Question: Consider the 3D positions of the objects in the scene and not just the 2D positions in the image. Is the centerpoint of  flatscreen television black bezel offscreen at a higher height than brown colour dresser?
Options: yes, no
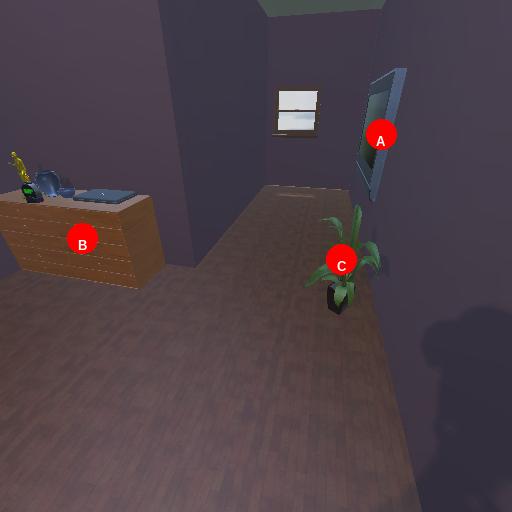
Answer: yes